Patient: sex M, age 83
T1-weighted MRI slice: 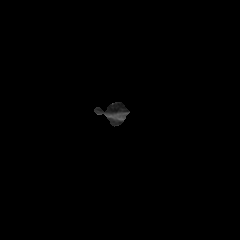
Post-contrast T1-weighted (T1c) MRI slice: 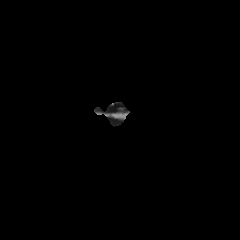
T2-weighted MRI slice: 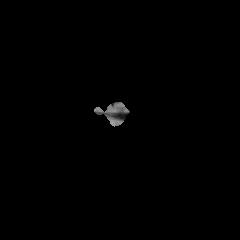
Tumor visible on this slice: no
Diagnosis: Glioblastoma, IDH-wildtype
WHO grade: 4